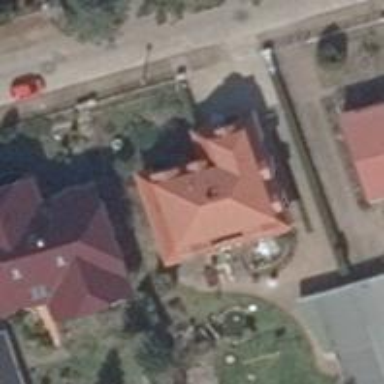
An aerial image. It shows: House with mansard roof.